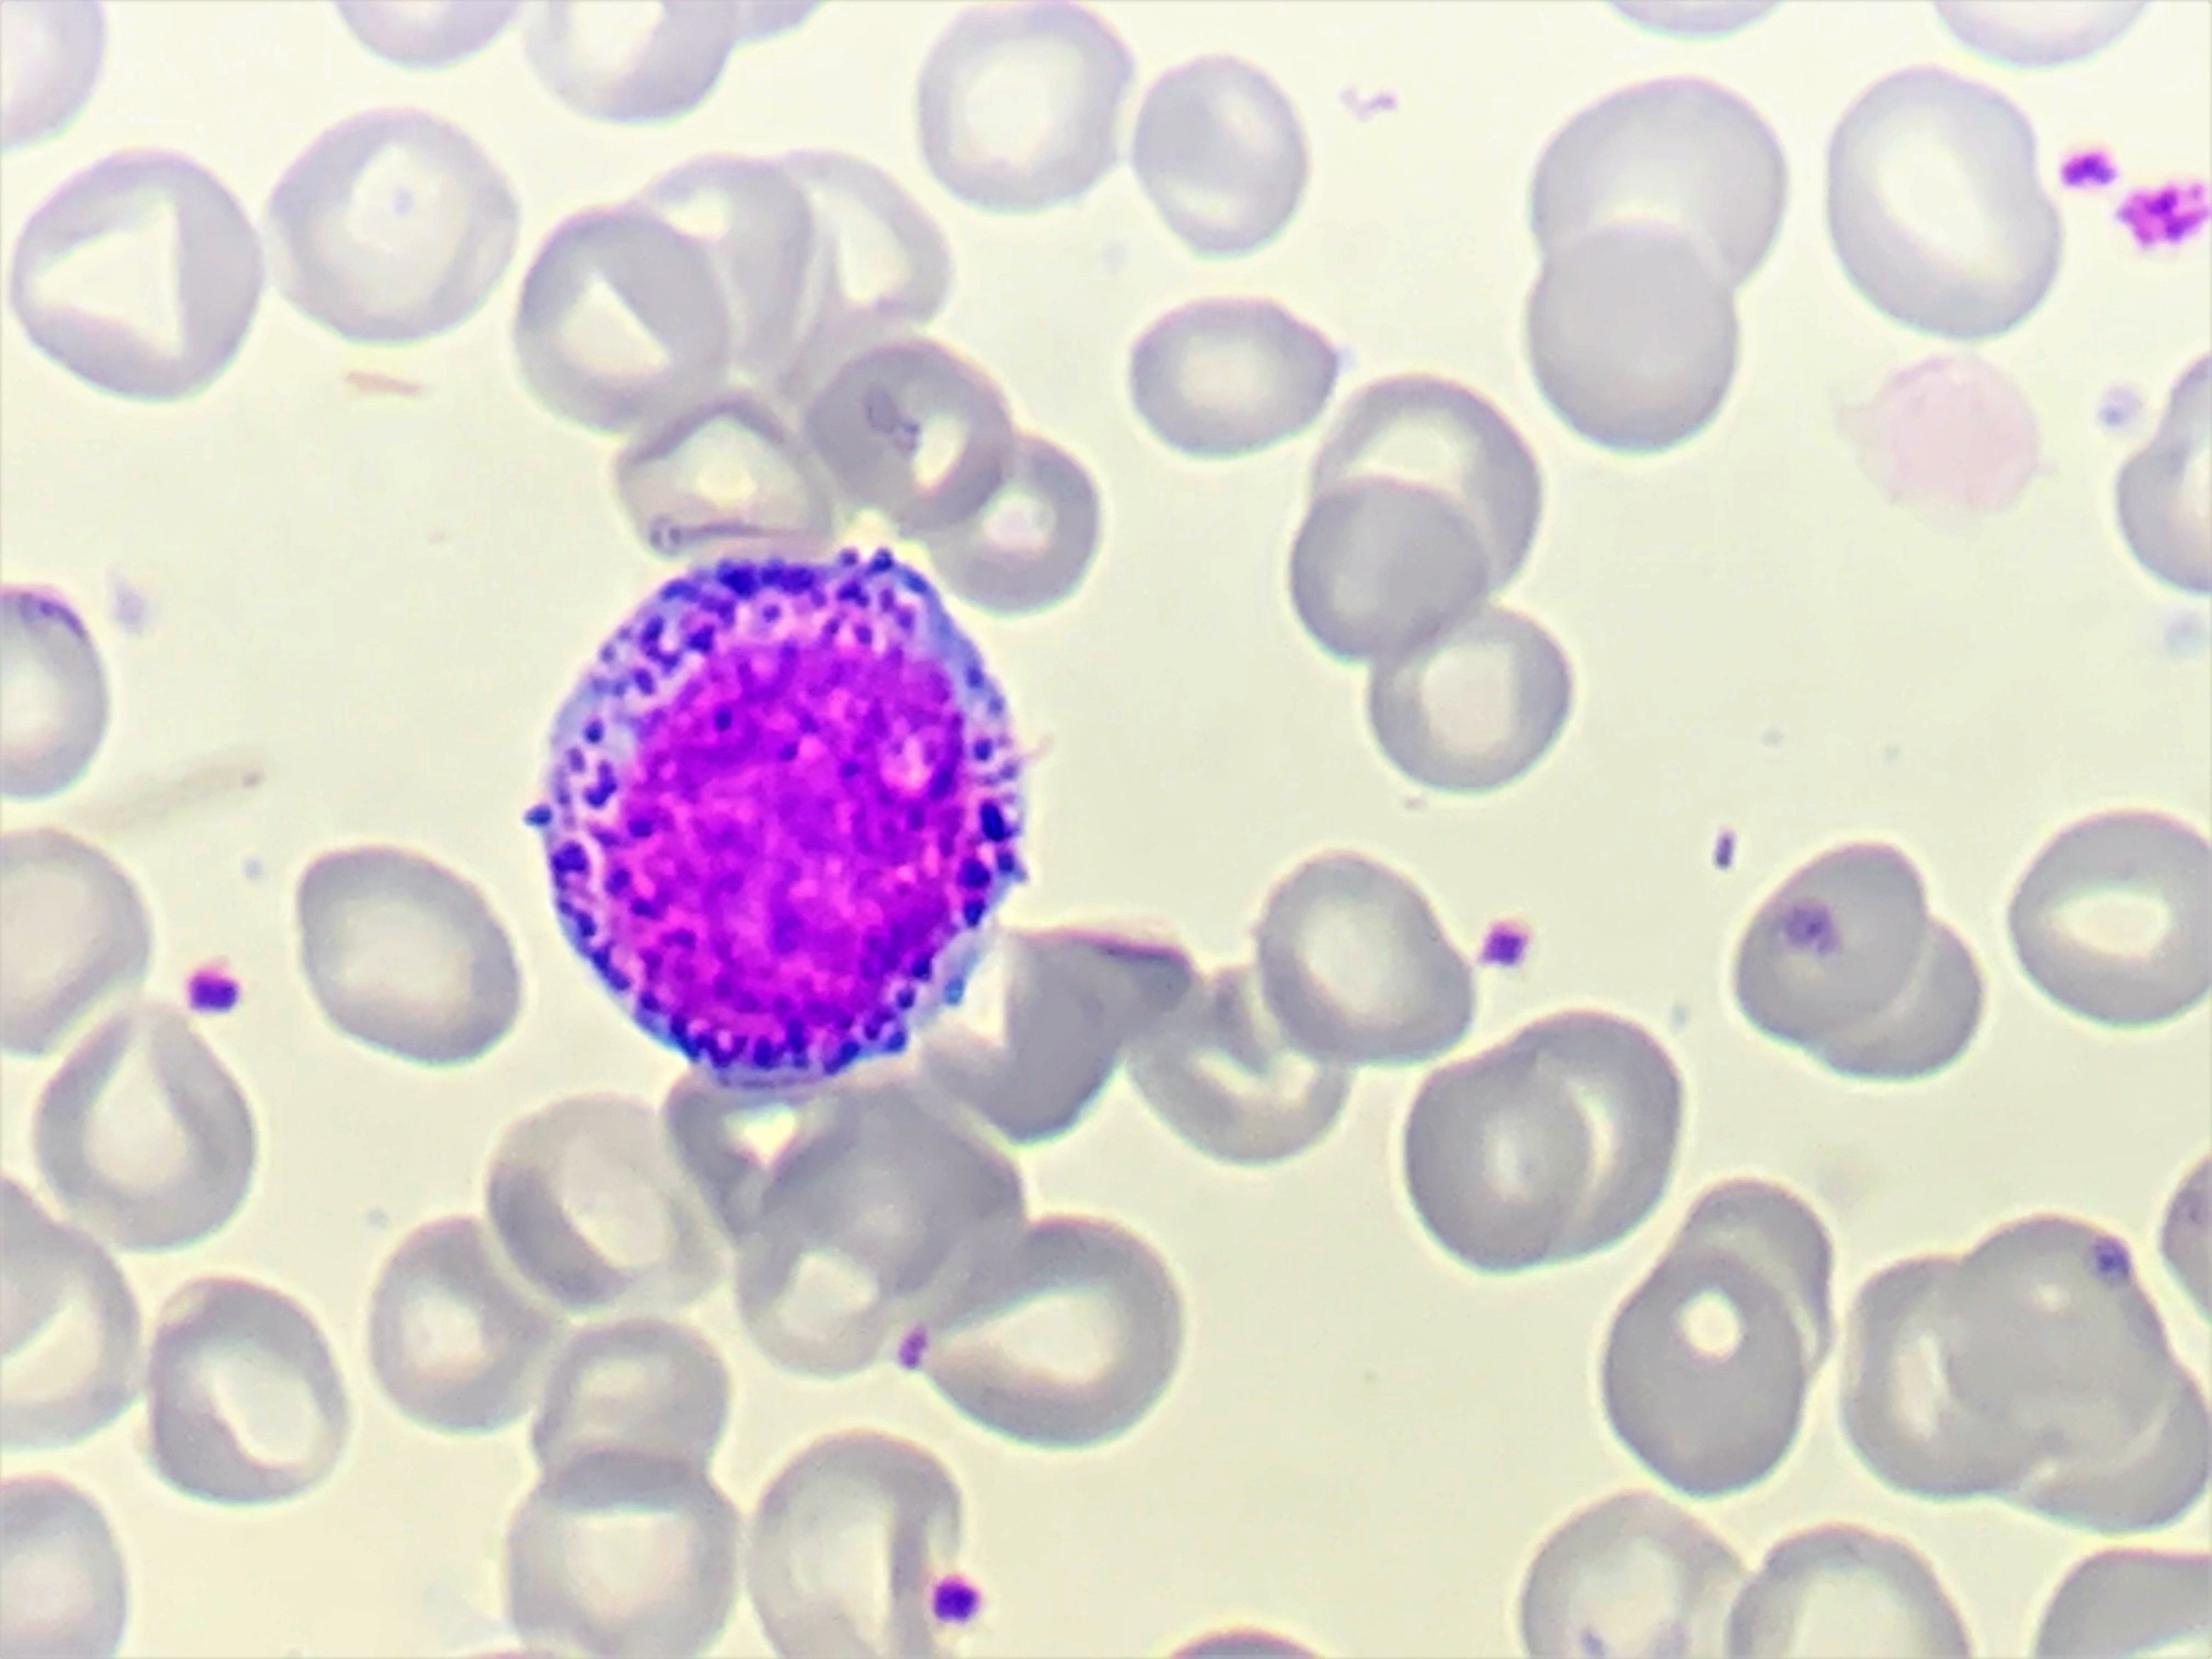
Cell type: PROMYELOCYTES